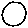
Label: circle